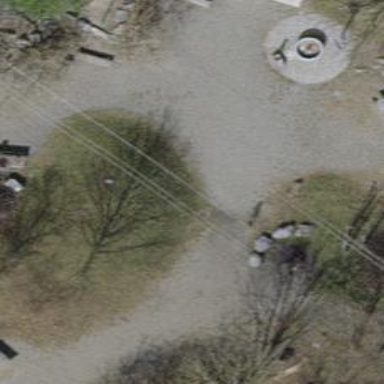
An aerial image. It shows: Picnic table located in leisure land area.